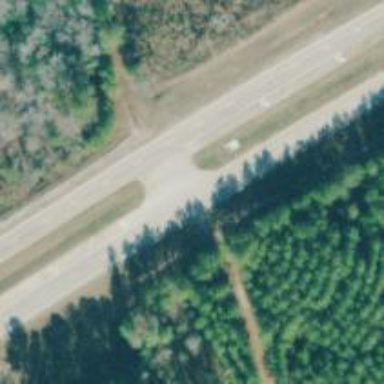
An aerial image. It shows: Expressway with asphalt surface classified as trunk highway.